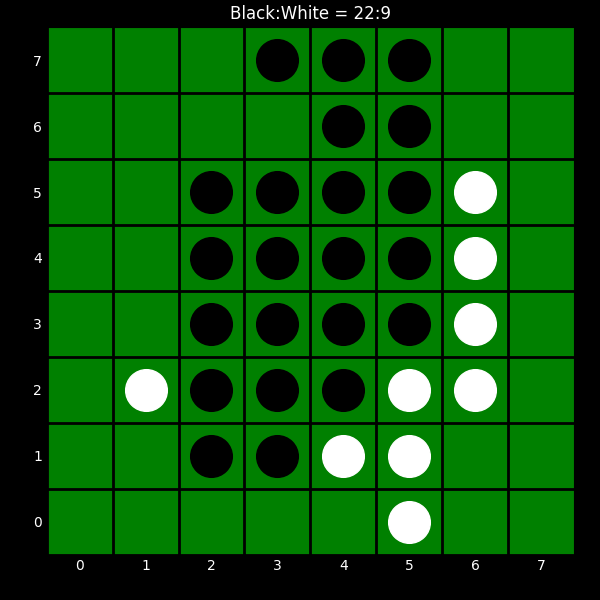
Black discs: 22
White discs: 9